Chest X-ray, AP view. Patient: 28 years old, sex M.
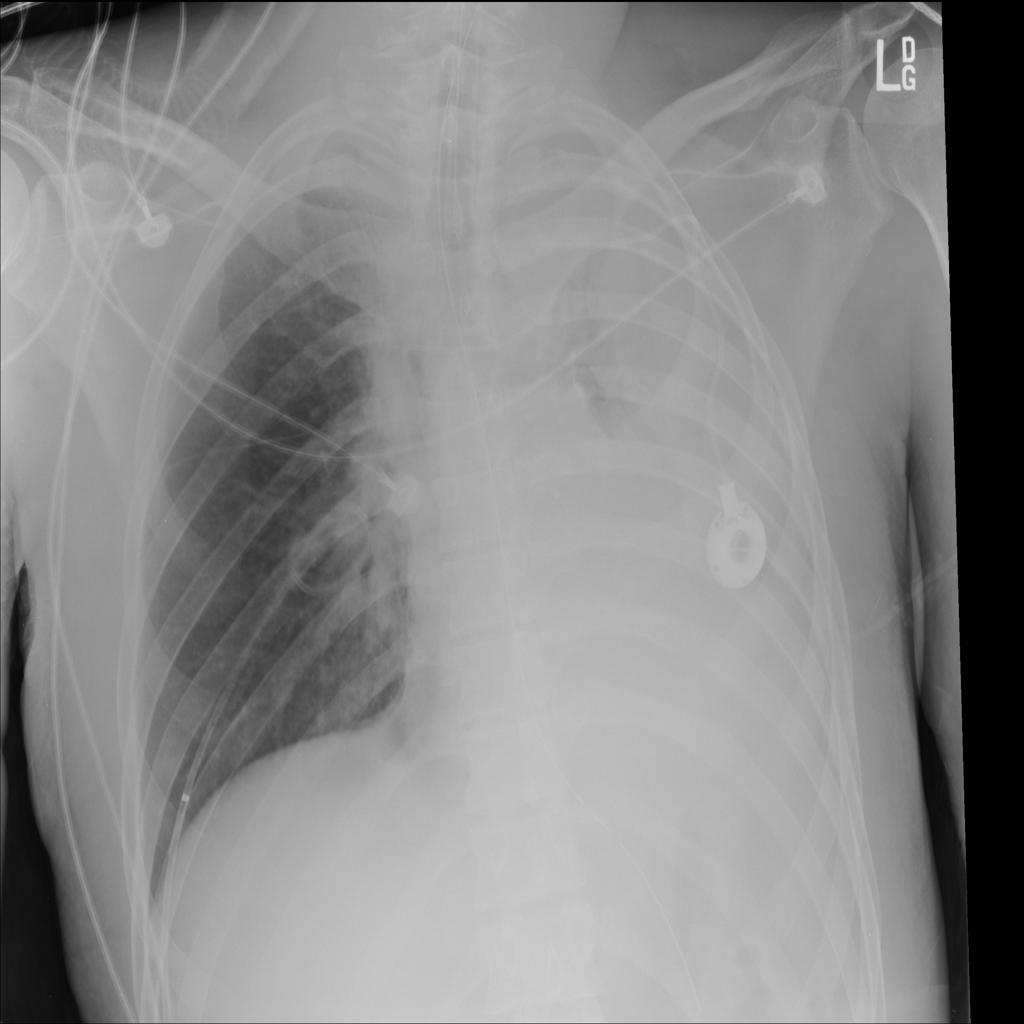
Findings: No Finding